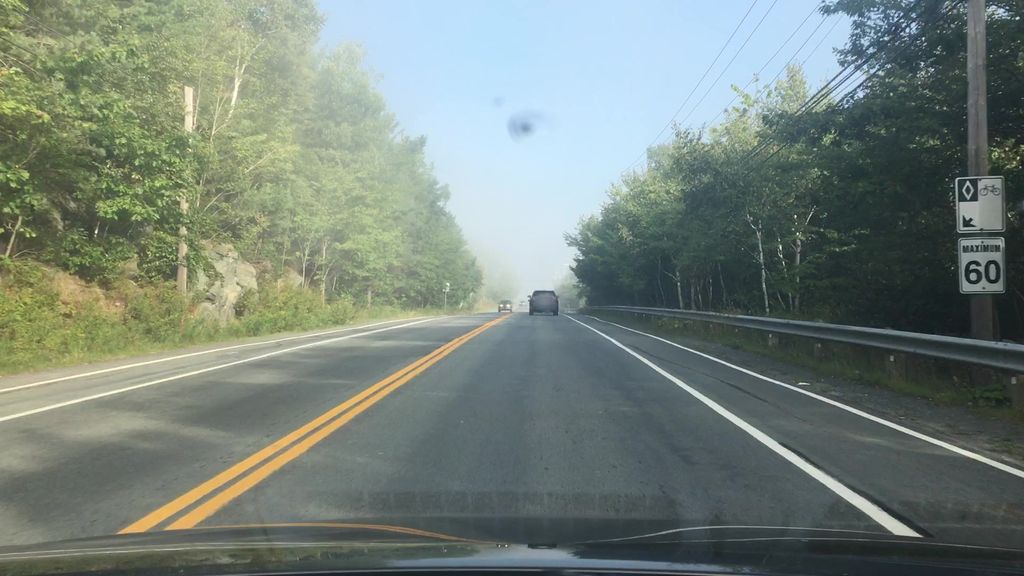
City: halifax